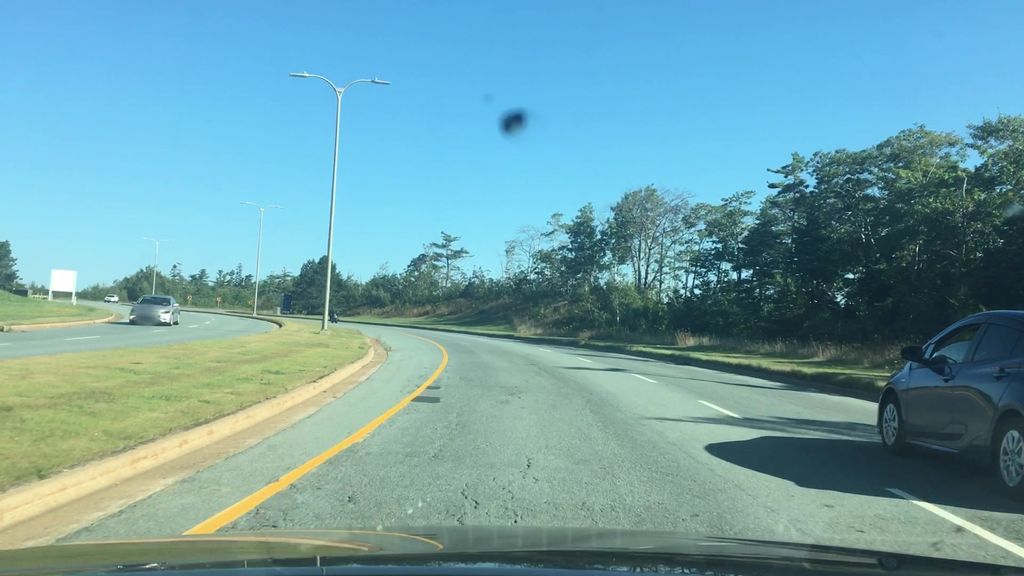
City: halifax